Question: I am trying to dynamically create an HTML table based on a JSON file coming from a database:
<URL>
'''
var details = {
"BookingsByHour" : [
{
"Date": "2014-06-5T00: 00: 00.000Z",
"Breakdown": [
{
"Hour": "00",
"BookingCount": 560,
"LastYearDifference": 42
},{
"Hour": "01",
"BookingCount": 524,
"LastYearDifference": 34
},{
"Hour": "02",
"BookingCount": 448,
"LastYearDifference": 92
} // etc...
],
"Total": 5340
},{
"Date": "2014-06-60T00: 00: 00.000Z",
"Breakdown": [
{
"Hour": "00",
"BookingCount": 506,
"LastYearDifference": 46
},{
"Hour": "01",
"BookingCount": 432,
"LastYearDifference": 92
},{
"Hour": "02",
"BookingCount": 498,
"LastYearDifference": 37
}
],
"Total": 14339
},{
"Date": "2014-07-60T00: 00: 00.000Z",
"Breakdown": [
{
"Hour": "00",
"BookingCount": 506,
"LastYearDifference": 46
},{
"Hour": "01",
"BookingCount": 432,
"LastYearDifference": 92
},{
"Hour": "02",
"BookingCount": 498,
"LastYearDifference": 37
}
],
"Total": 14339
},
],
};
'''
The first row needs be composed by the 'Hour' (more clear once you see the json data), from 00 to 23, 24 hours basically
From the second row it will be the same for each date, there will be a 'BookingCount' corresponding to each 'Hour'.
This will be replicated based on how many 'Date' there are in the JSON data
So far I got this but I am stuck, I can't find a way to add the 'BookingCount corresponding to each 'Hour' for every 'Date'.
'''
$(document).ready(function(){
var hours = details.BookingsByHour[0].Breakdown.length-1;
wrapper = $('.hours');
for(i =0; i <= hours; i++ ){
wrapper.append("<td>"+i+ "</td>");
};
for(i =0; i<=details.BookingsByHour.length-1; i++){
$('.div').append("<tr><td>" + details.BookingsByHour[i].Date +"</td></tr>");
console.log(details.BookingsByHour[i].Breakdown[i].BookingCount);
}
});
'''
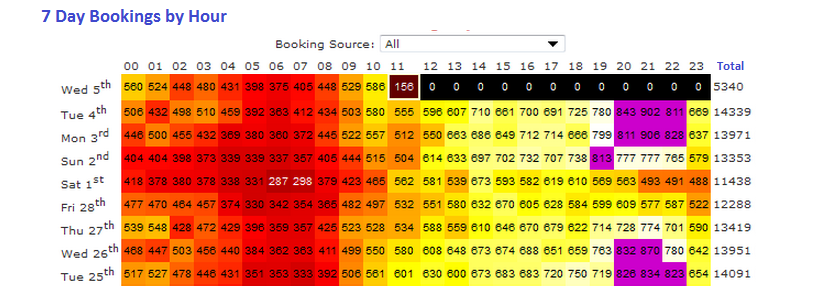
Answer: First just add all 24 '<td>' to the table.
Then, loop through the hours and do 'parseInt()' on the value to get a valid integer.
Use that integer to fetch the corresponding '<td>' and set its value
'''
for(i =0; i < 24; i++ ){
$('.hours').append("<td>"+i+ "</td>");
};
for(i =0; i<=details.BookingsByHour.length-1; i++){
var row = $('<tr></tr>');
row.append("<td>" + details.BookingsByHour[i].Date +"</td>");
for(var j=0;j<24;j++) {
row.append('<td></td>');
}
for(var k = 0;k<details.BookingsByHour[i].Breakdown.length;k++){
var hour = parseInt(details.BookingsByHour[i].Breakdown[k].Hour, 10);
$(row.find('td')[hour+1]).text(details.BookingsByHour[i].Breakdown[k].BookingCount);
}
$('.div').append(row);
}
'''
check out this <URL>
The sample above also handles missing hours in your JSON.
If you're not bothered with this, you can just add the value directly:
'''
for (i = 0; i <= details.BookingsByHour.length - 1; i++) {
var row = $('<tr></tr>');
row.append("<td>" + details.BookingsByHour[i].Date + "</td>");
for (var j = 0; j < 24; j++) {
var val = typeof details.BookingsByHour[i].Breakdown[j] != 'undefined' ? details.BookingsByHour[i].Breakdown[j].BookingCount : '&nbsp;';
row.append('<td>' + val + '</td>');
}
$('.div').append(row);
}
'''